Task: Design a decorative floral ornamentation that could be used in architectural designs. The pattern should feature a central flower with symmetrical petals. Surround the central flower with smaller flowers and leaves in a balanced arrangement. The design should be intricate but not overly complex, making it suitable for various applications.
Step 1459:
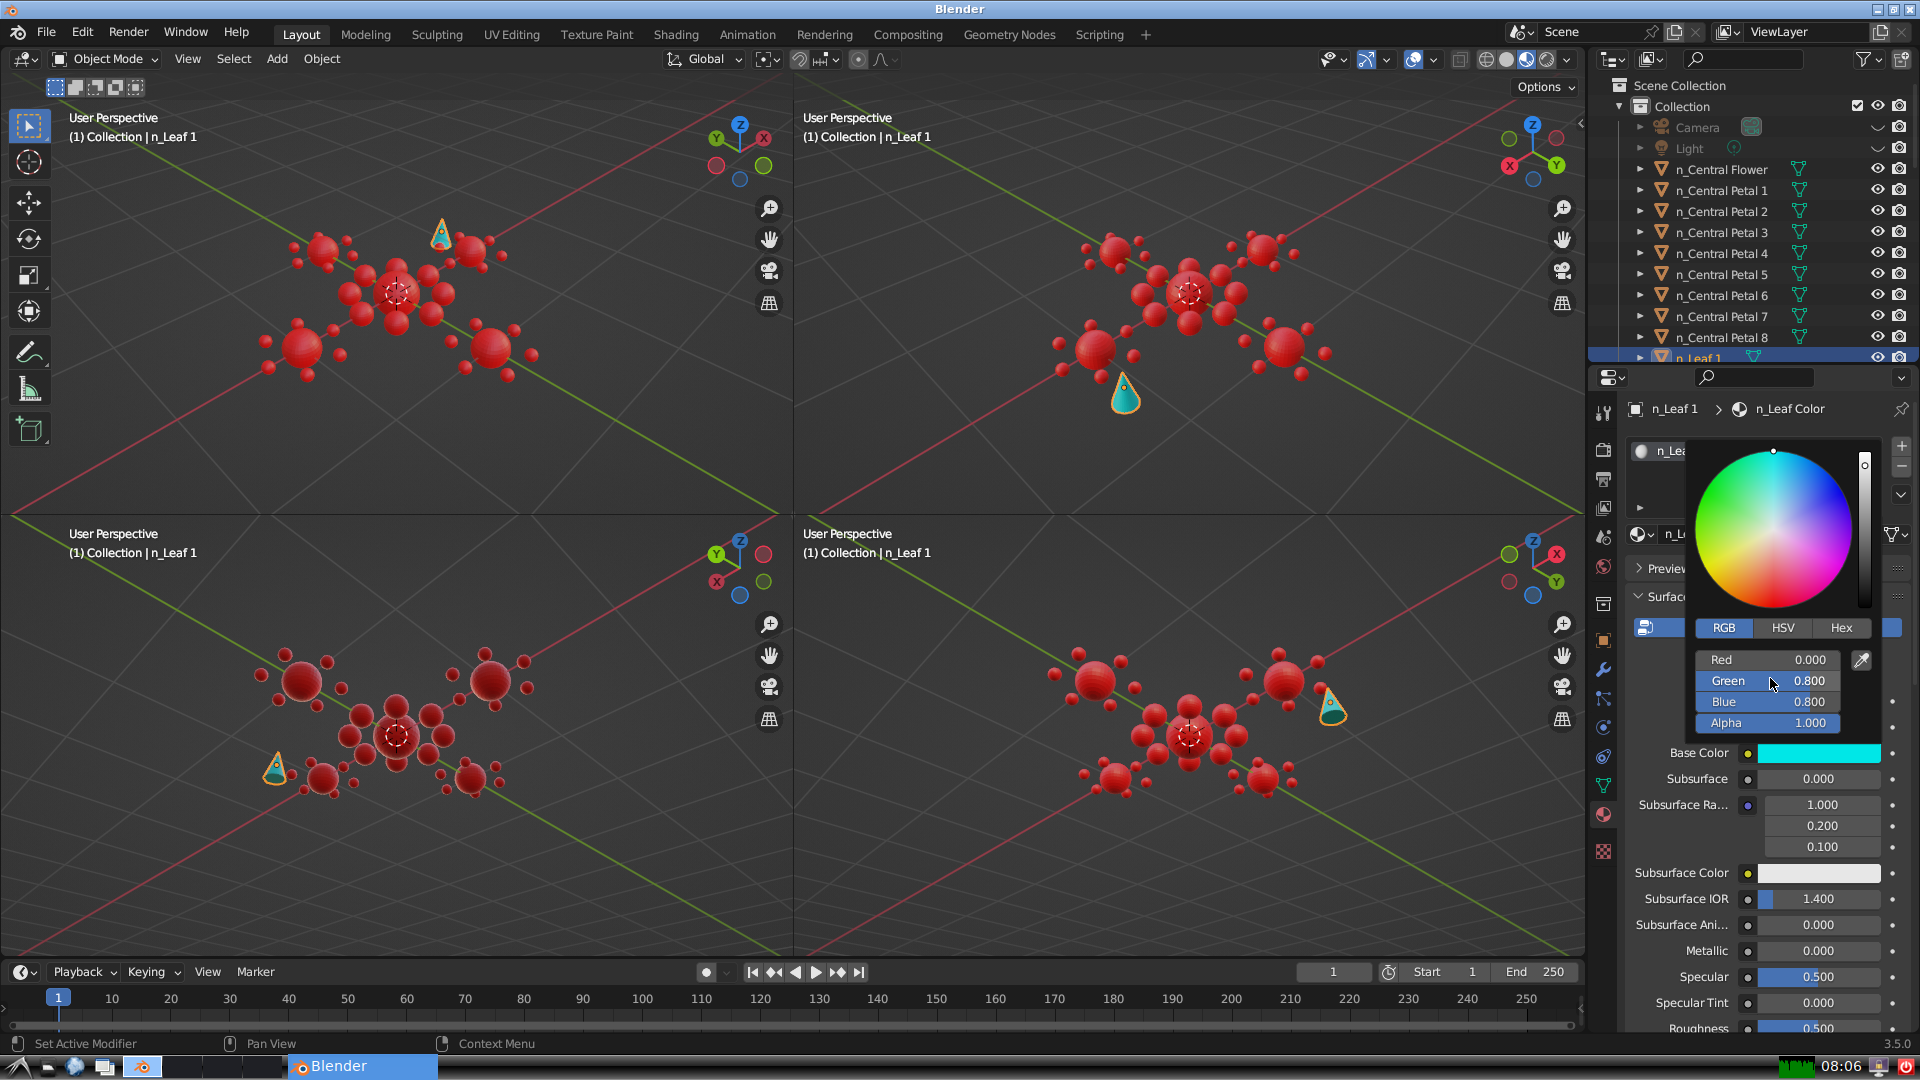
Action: click: no